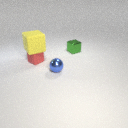
small blue metal sphere to the right of small red rubber cube